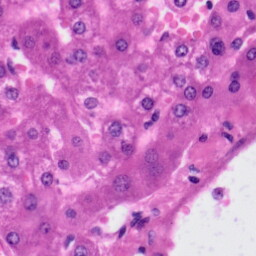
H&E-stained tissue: Liver